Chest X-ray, PA view. Patient: 44 years old, sex F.
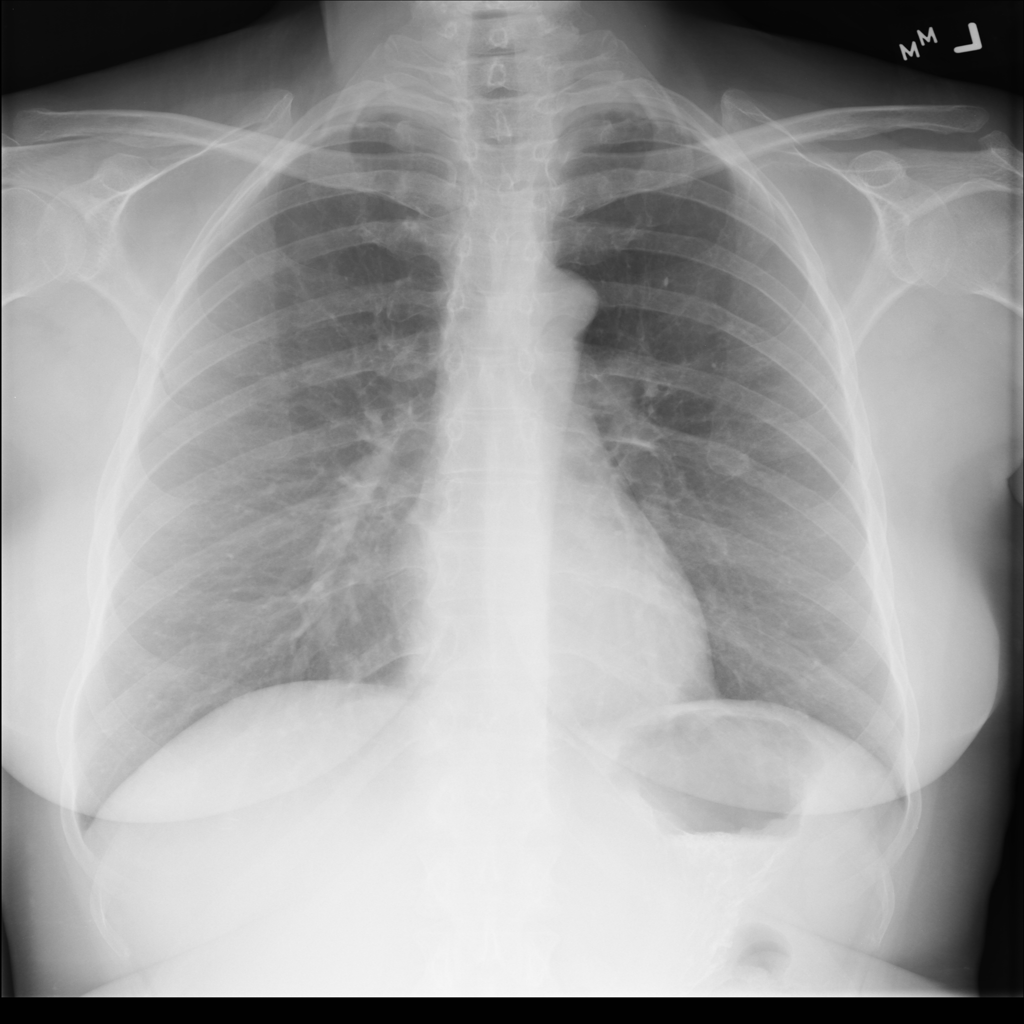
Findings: No Finding